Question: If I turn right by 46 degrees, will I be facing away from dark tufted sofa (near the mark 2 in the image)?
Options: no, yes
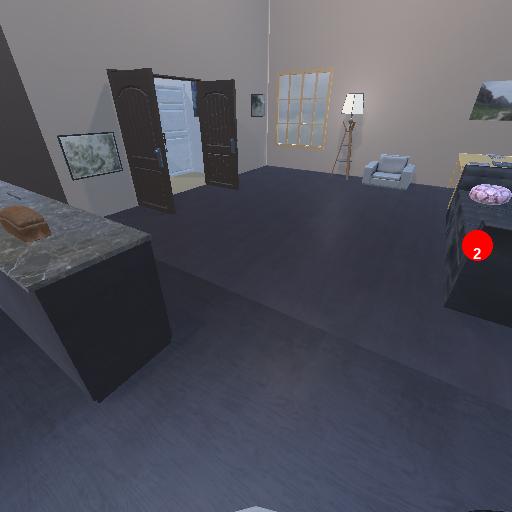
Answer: no